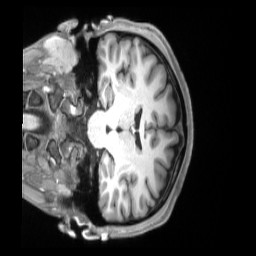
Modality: T1w
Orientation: coronal
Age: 22
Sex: male
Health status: ill
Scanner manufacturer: siemens
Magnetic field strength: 3 T
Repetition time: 2.2 s
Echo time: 0.00157 s